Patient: sex F, age 77
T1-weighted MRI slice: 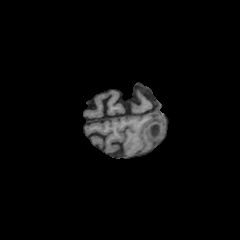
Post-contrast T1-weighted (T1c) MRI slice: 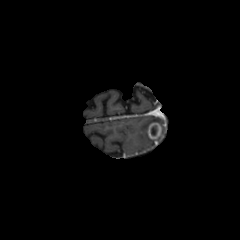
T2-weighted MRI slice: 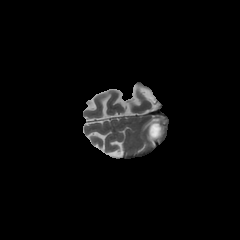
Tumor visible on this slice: yes
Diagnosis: Glioblastoma, IDH-wildtype
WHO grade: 4